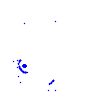
Particle: proton